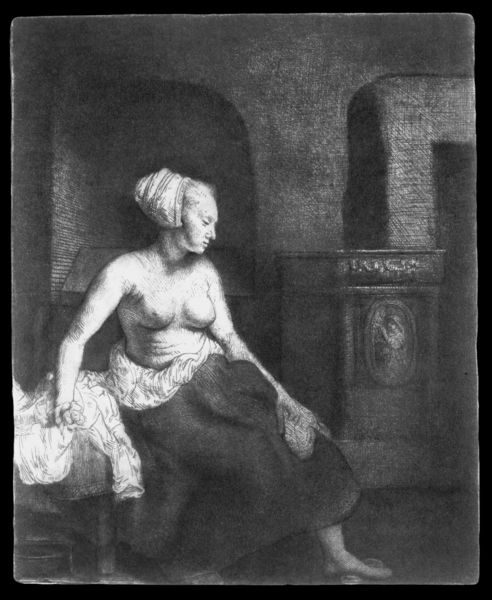
Titel: Die Frau beim Ofen
Künstler: Harmensz van Rijn Rembrandt
Institution: Amsterdam, Rijksmuseum
Schlagwörter: dunkel, fuß, haut, nackt, sitzen, brust, busen, frau, grau, hut, kleid, raum, schwarz, zimmer, gebäude, haube, rock, mütze, bluse, bild, figur, sitzend, ofen, kopfbedeckung, brüste, ruhe, bett, nachdenklich, oberkörper, krankheit, mittelalter, alte frau, nackter oberkörper, enttäuschung, entbößt